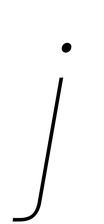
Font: Poppins-ThinItalic